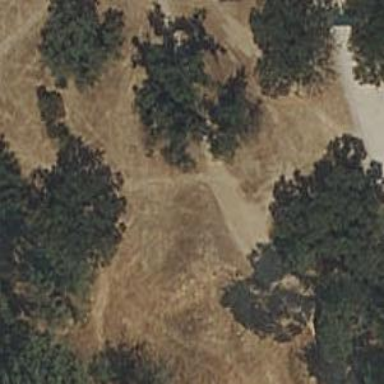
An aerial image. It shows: Dirt path.